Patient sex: M
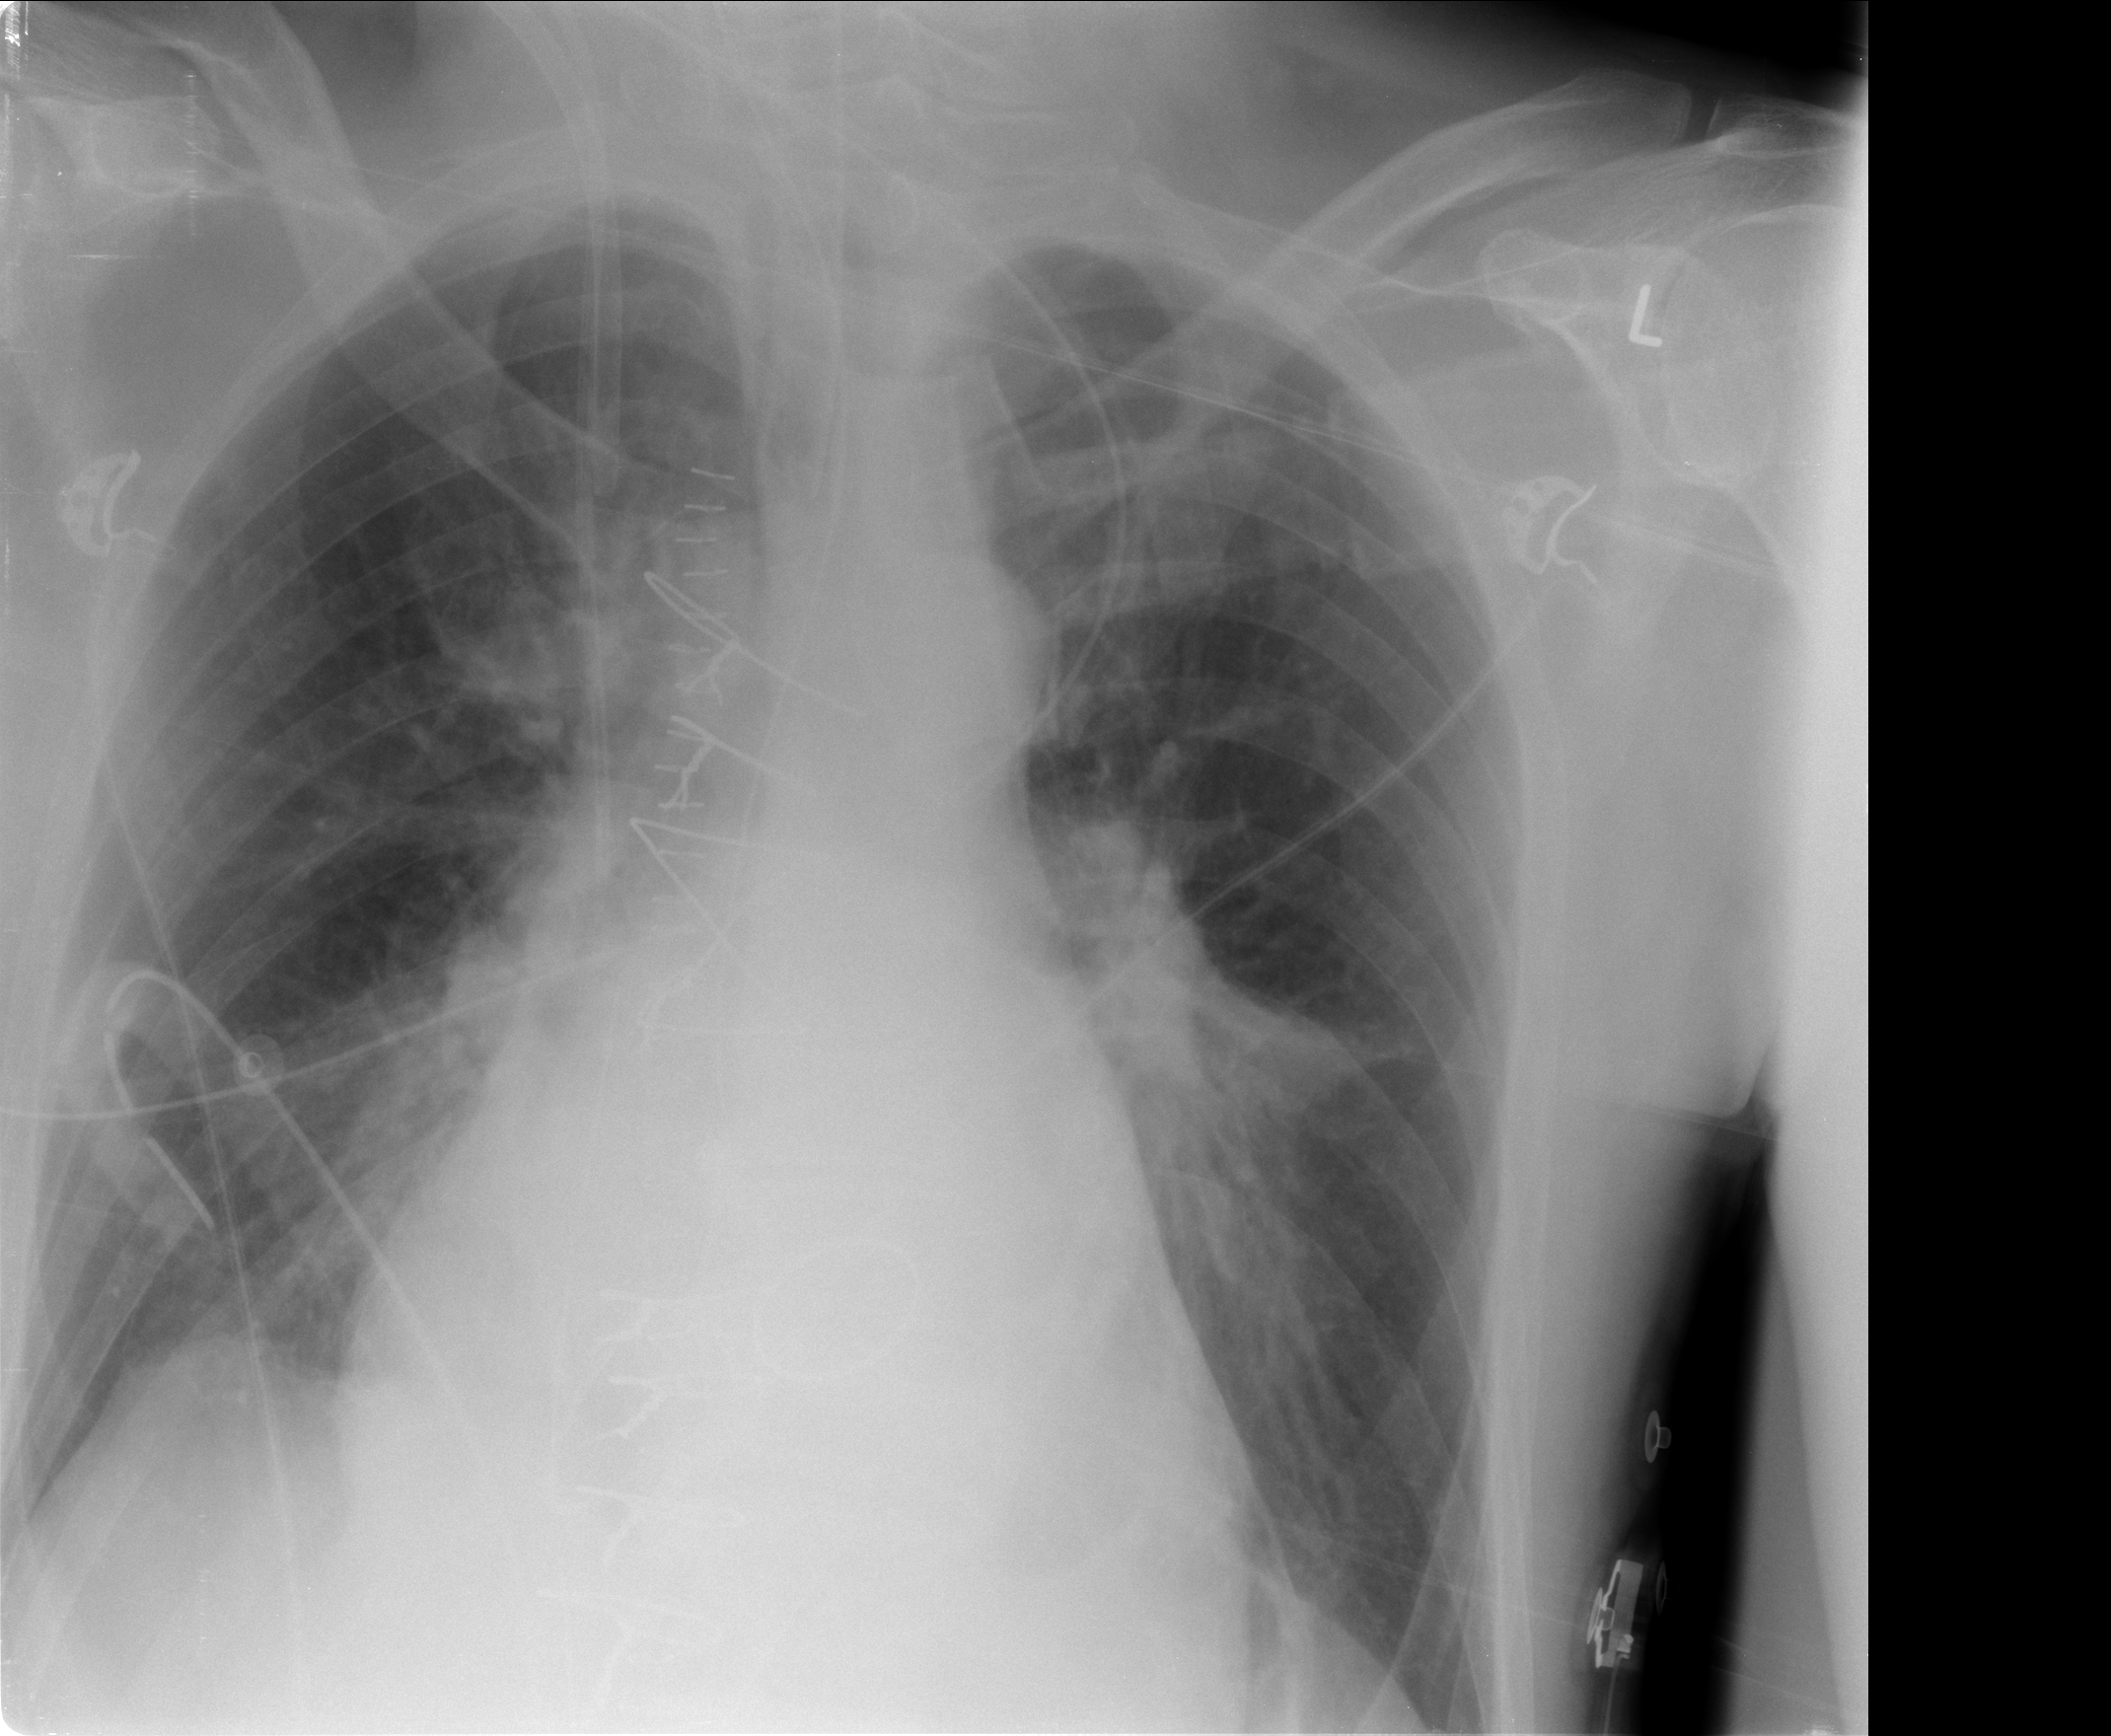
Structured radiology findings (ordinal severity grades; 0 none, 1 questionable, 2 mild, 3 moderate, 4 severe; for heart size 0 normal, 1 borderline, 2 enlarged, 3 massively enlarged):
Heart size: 2
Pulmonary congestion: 1
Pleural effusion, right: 1
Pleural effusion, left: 0
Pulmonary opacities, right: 0
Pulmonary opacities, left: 0
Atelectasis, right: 2
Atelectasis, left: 2